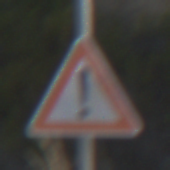
Verkehrszeichen: Gefahrenstelle
Umgebung: Outdoor, Nature
Tageszeit: MorningAfternoon
Wetter: Clear
Licht: Natural
Jahreszeit: NotSpecified
Kontrast: HighContrast